Interaction volume radius: 5 \u00c5
Interaction volume height: 35 \u00c5
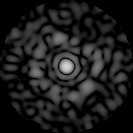
Disorder parameter: 0.8473